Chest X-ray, PA view. Patient: 59 years old, sex F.
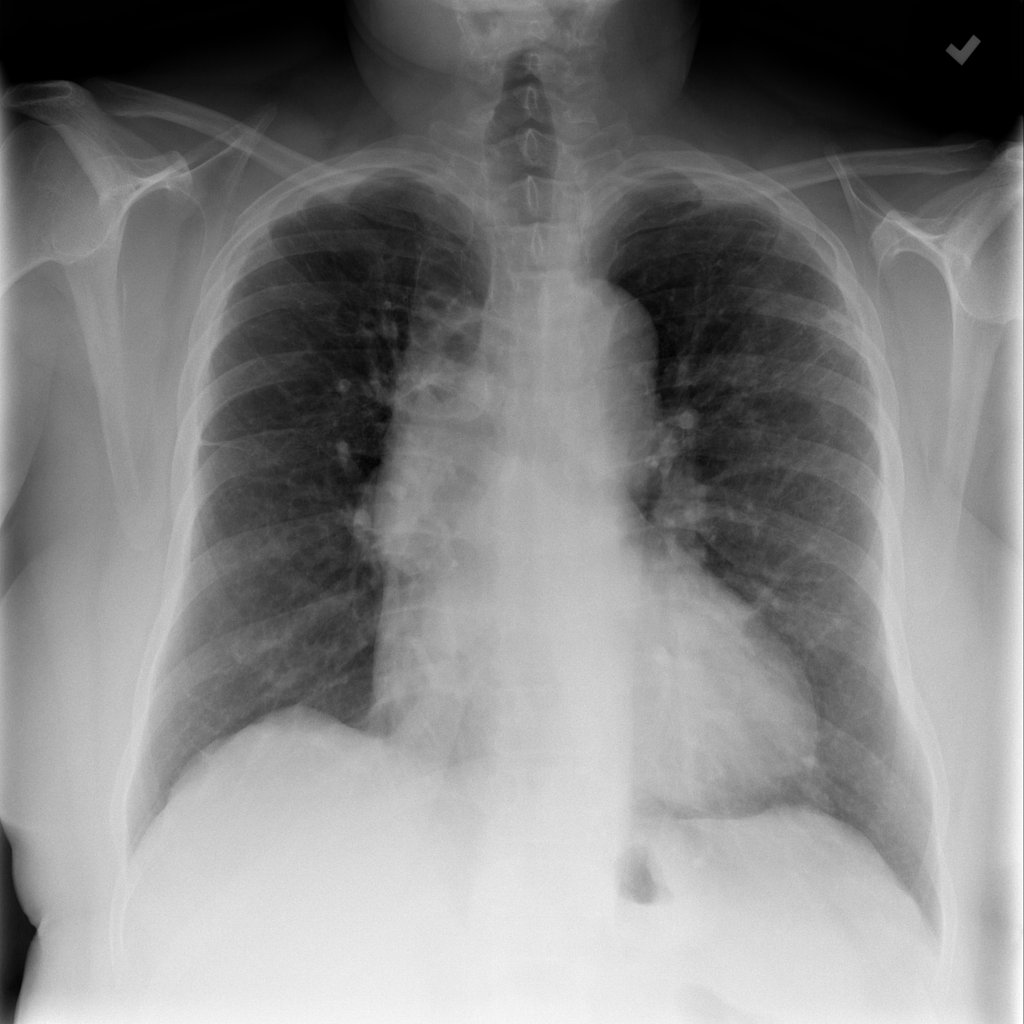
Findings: Nodule